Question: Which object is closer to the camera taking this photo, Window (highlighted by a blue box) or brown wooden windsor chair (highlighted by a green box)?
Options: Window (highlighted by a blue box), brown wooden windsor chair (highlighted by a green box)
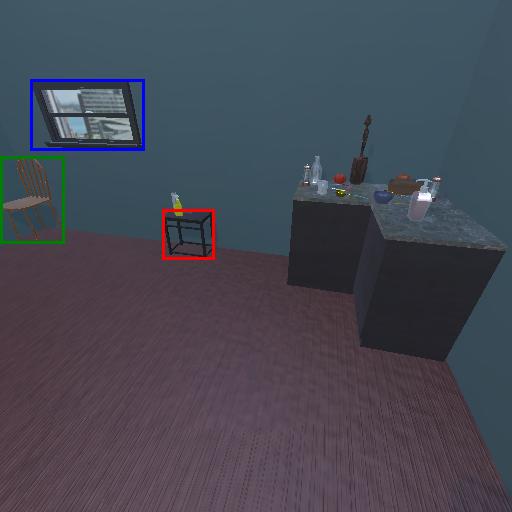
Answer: Window (highlighted by a blue box)